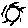
Label: sun